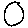
Label: moon